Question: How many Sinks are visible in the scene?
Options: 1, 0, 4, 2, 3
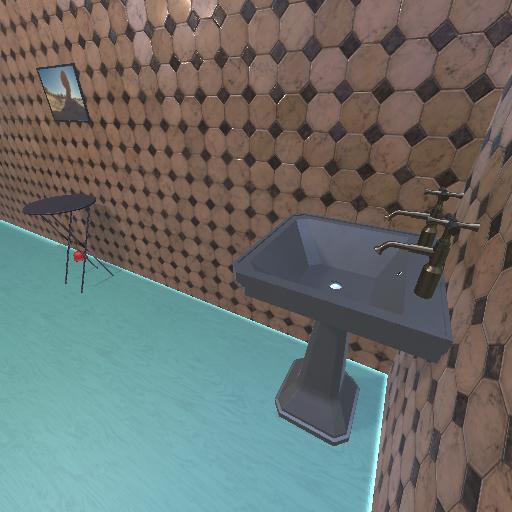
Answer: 1